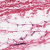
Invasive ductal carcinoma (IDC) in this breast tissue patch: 0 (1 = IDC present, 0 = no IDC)